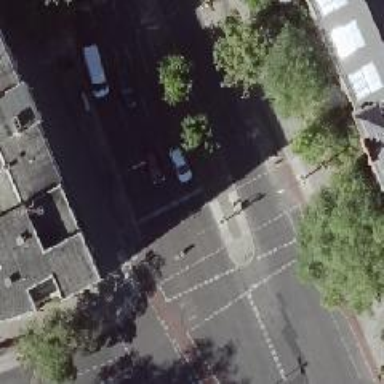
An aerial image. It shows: Footway located on traffic island.